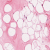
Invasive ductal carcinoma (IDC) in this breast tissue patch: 0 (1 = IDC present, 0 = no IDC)